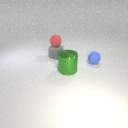
large green metal cylinder to the right of small gray rubber cube